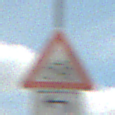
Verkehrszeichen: RadverkehrRechts
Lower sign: RichtungsangabeDurchPfeile2
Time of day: Midday
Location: Outdoor (Suburban)
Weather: PartlyCloudy
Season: Summer
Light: Natural